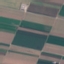
Land use / land cover: AnnualCrop